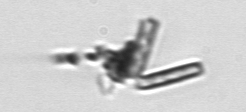
Label: Thalassionema